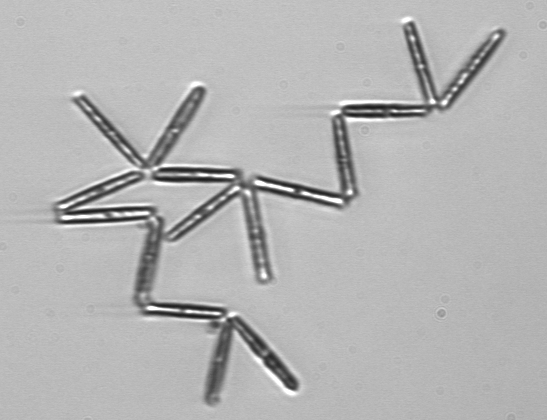
Label: Thalassionema